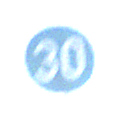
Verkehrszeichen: VorgeschriebeneMindestgeschwindigkeit
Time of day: SunriseSunset
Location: Outdoor (Nature)
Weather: Clear
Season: NotSpecified
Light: Natural